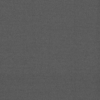
Label: dusty